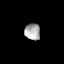
Tissue: lung
Cell type: Others
Senescence score: 0.238
Nuclear area (px): 241
Mean DAPI intensity: 177.797